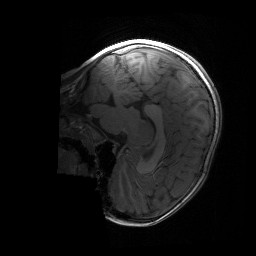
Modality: T1w
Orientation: sagittal
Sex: male
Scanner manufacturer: siemens
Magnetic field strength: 3 T
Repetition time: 1.9 s
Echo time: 0.00243 s